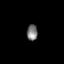
Tissue: lung
Cell type: Epithelial cells
Senescence score: 0.2129
Nuclear area (px): 166
Mean DAPI intensity: 123.741